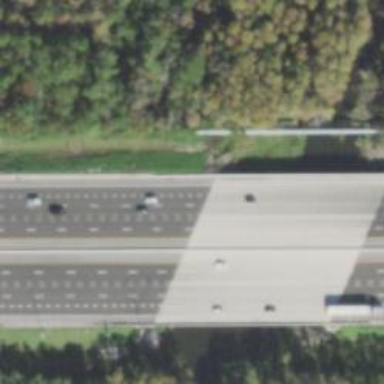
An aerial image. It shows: Bridge over motorway.